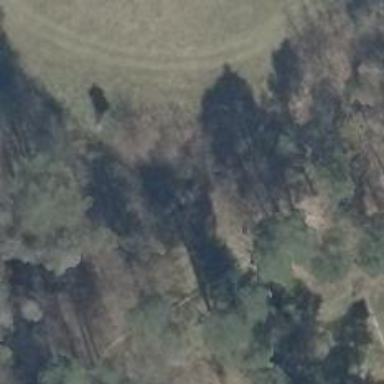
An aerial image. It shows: Hunting stand.